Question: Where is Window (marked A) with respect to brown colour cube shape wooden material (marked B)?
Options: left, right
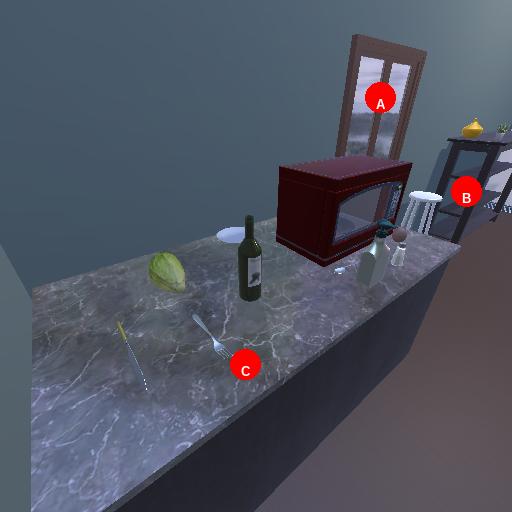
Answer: left